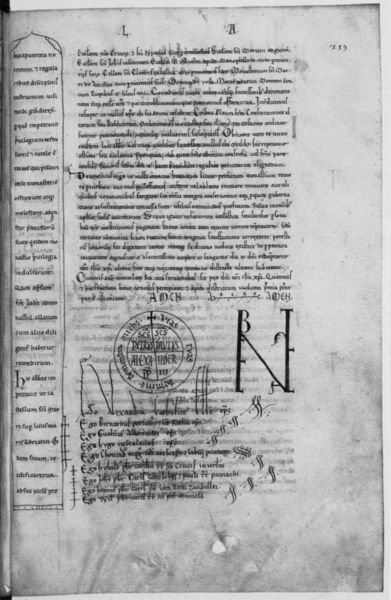
Titel: Codex San Clemente a Casauria: Liber instrumentorum seu chronicorum
Institution: Paris, Bibliothèque Nationale
Schlagwörter: weiß, grau, schwarz, zeichen, bibel, rahmen, signatur, schrift, papier, grafik, rand, papst, unterschrift, buch, kreuz, druck, seite, schwarzweiß, text, buchstabe, buchstaben, initiale, stempel, buchseite, pergament, foliant, zahl, siegel, bulle, handschrift, sigel, latein, initial, spalte, chronik, manuskript, n, manuscript, prafik, graphic, vollzugsstrich, steite, glossar, dasd, benevolentium